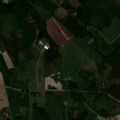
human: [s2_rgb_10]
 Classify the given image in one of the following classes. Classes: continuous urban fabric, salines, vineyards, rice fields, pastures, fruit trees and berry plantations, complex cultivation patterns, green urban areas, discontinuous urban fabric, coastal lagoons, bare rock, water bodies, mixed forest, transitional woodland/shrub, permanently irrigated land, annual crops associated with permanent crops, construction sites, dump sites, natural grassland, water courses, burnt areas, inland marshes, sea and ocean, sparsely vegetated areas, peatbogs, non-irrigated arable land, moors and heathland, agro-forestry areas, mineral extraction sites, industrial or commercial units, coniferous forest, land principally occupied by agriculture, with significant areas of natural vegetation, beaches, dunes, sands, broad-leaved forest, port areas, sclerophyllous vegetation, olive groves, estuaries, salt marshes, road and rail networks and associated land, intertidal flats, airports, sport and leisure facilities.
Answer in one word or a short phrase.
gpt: non-irrigated arable land, land principally occupied by agriculture, with significant areas of natural vegetation, broad-leaved forest, mixed forest